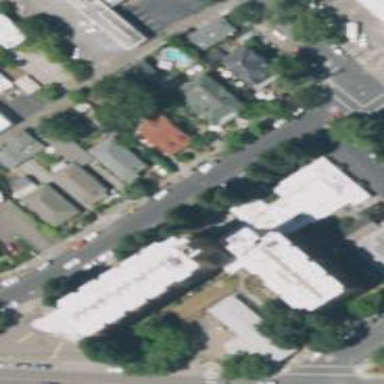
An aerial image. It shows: Tan building with white roof.